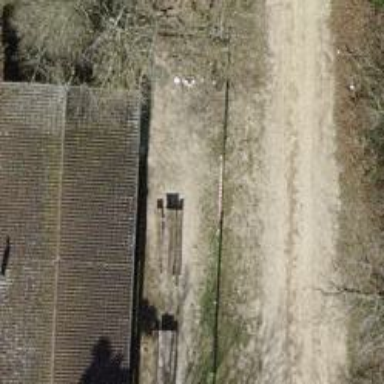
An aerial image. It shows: Picnic table located in leisure land area.